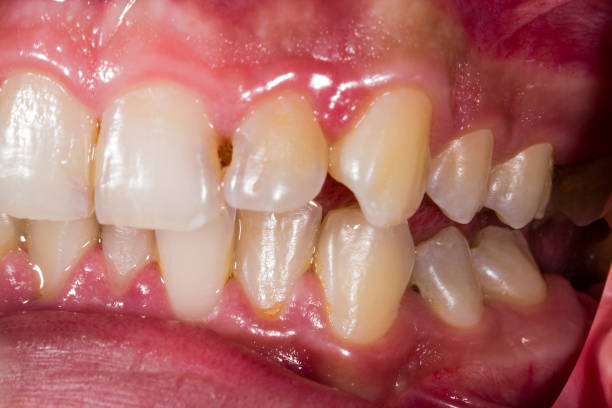
Condition: Gingivitis